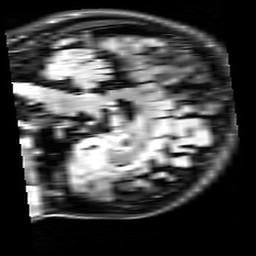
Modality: FLAIR
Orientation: sagittal
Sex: female
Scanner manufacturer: siemens
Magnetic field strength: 3 T
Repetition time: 10 s
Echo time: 0.09 s